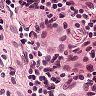
Metastatic tissue present: yes